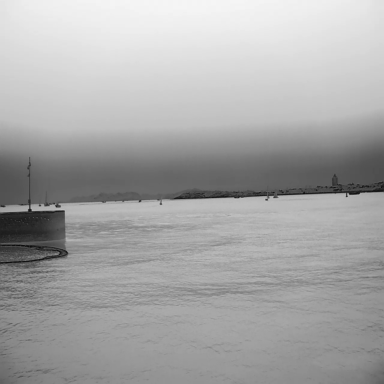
There are 11 objects shown in the infrared image, including a container_ship, six sailboats, and four canoes.